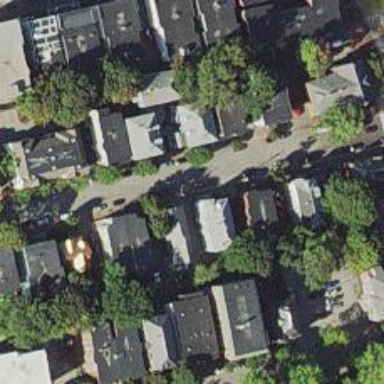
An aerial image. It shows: Neighborhood.